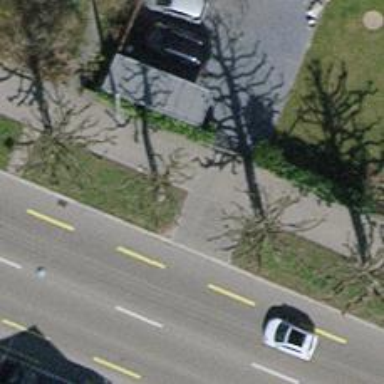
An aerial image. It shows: Tree-lined avenue.